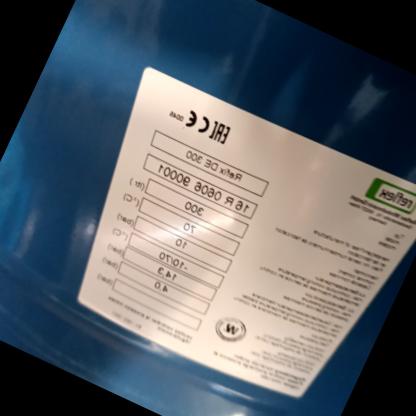
Klasa: tabliczka-znamionowa